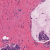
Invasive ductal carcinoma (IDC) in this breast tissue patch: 0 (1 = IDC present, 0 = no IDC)